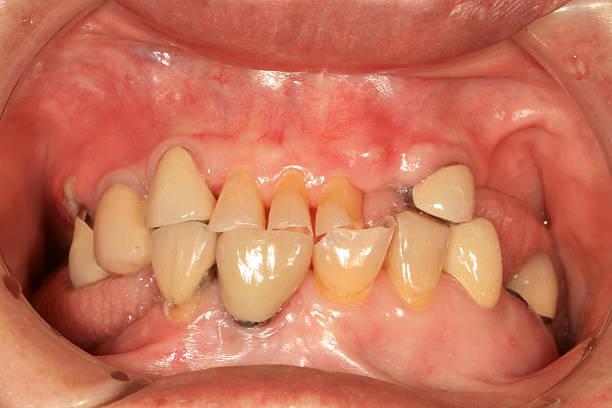
Condition: Calculus